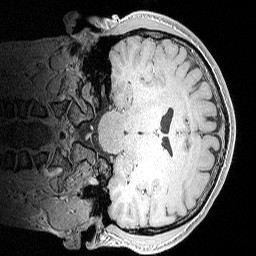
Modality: MP2RAGE
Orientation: coronal
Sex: male
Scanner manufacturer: siemens
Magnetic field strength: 3 T
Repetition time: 5 s
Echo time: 0.00292 s